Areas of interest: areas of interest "Citizen Square People-Friendly Parking Lot"
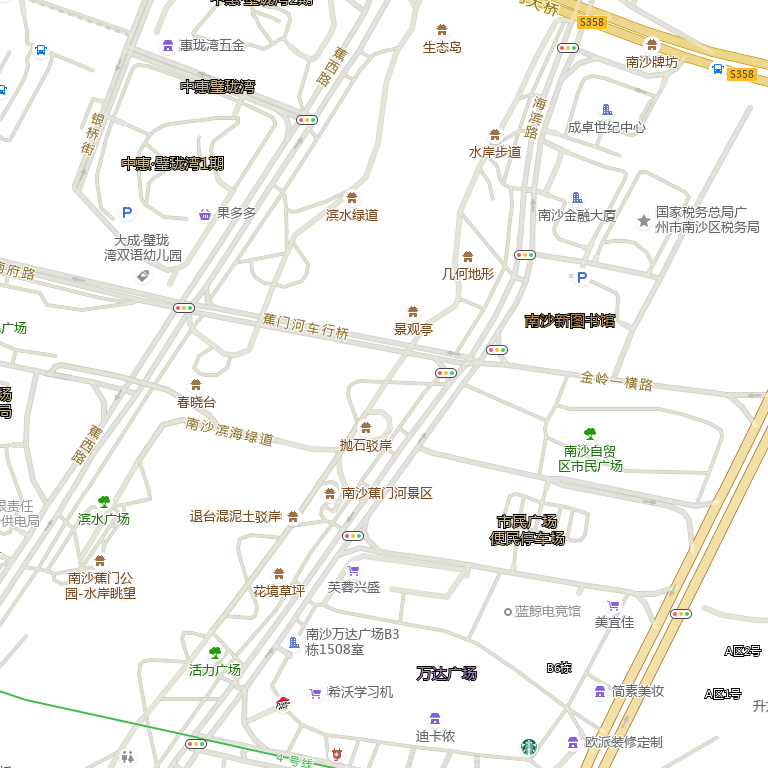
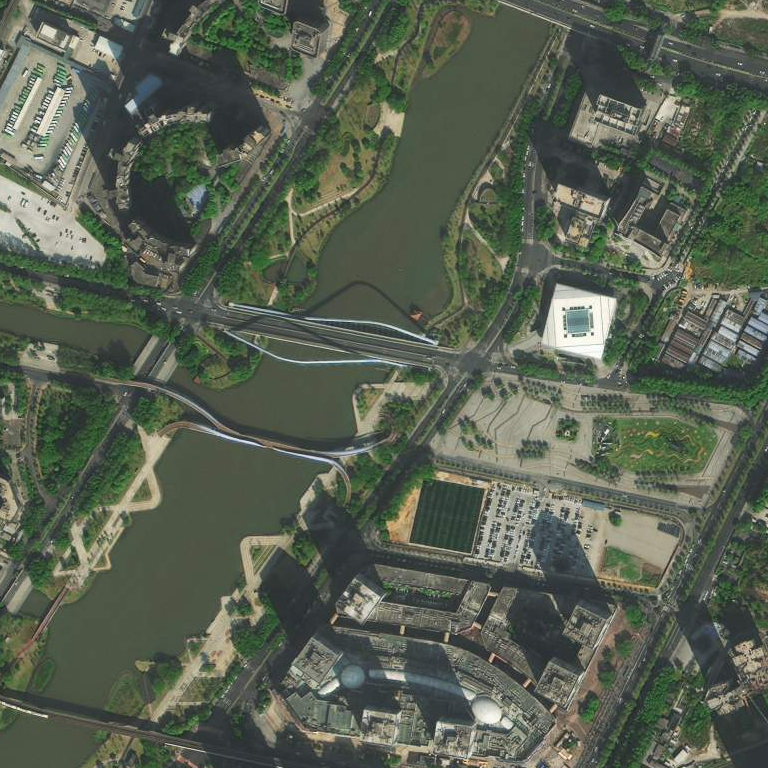